【题型】填空题　【知识点】解析几何　【难度】easy
已知$P$是椭圆$C: \dfrac{x^2}{9} + \dfrac{y^2}{8} = 1$上的动点，且与$C$的四个顶点不重合，$F_1,F_2$分别是椭圆的左、右焦点，若点$M$在$\angle F_1PF_2$的平分线上，且$\overrightarrow{MF_2} \cdot \overrightarrow{MP} = 0$，则$|\overrightarrow{OM}|$的取值范围是\underline{\quad\quad\quad}。
【解答】
【答案】$\boldsymbol{(0,1)}$

【分析】画出图形，根据中位线性质及椭圆定义，结合$P$点位置，即可求得$|OM|$的取值范围。

【详解】根据题意，画出椭圆及各部分图形如下图所示：

因为$M$是$\angle F_1PF_2$的平分线上一点，且$|F_2M| \perp |MP|$，

所以$|F_2M| = |NM|$，$|PF_1| = |PN|$，即$M$为$F_2N$的中点，

又因为$O$为$|F_1F_2|$的中点，

由中位线性质可得$|OM| = \dfrac{1}{2}|F_2N| = \dfrac{1}{2}(|PF_2| - |PN|)$，

在椭圆方程为$C: \dfrac{x^2}{9} + \dfrac{y^2}{8} = 1$，$a = 3$，$b = 2\sqrt{2}$，$c = 1$，

则$|PF_1| + |PF_2| = 2a = 6$，

所以$|OM| = \dfrac{1}{2}|F_2N| = \dfrac{1}{2}(2a - 2|PF_1|)$
$= 3 - |PF_1|$

因为$|PF_1| > a - c = 2$，

所以$|OM| < 1$

当$P$为短轴的顶点时，$|OM| = 0$

又因为$P$与椭圆的四个顶点不重合

综上所述，$0 < |OM| < 1$。

故答案为：${(0,1)}$。

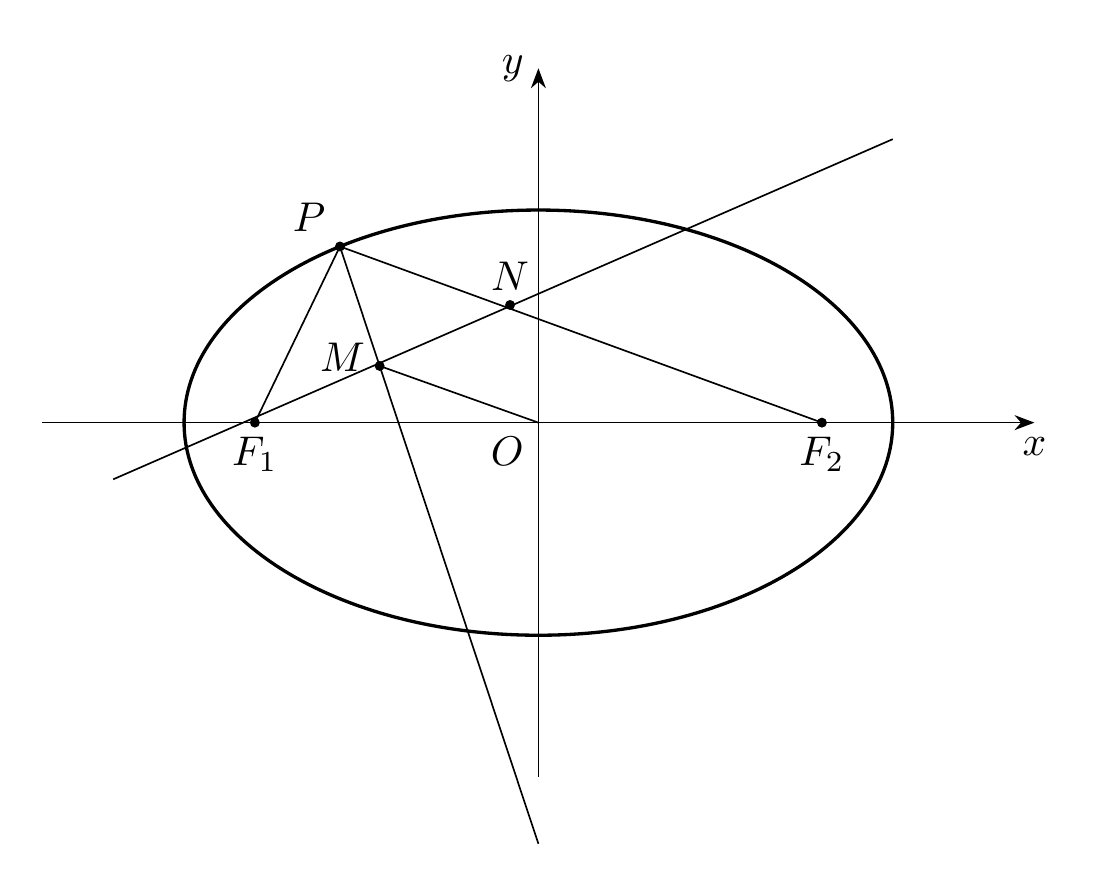